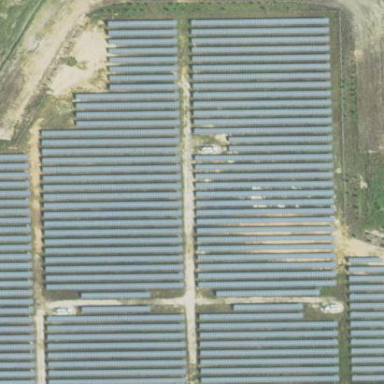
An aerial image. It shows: Solar power plant enclosed by fence. The plant generates electricity using photovoltaic technology.